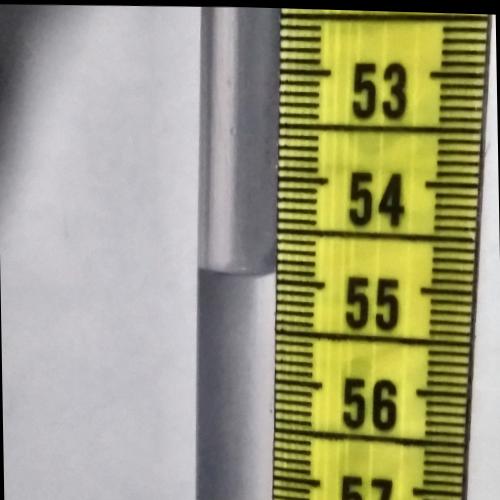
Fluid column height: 54.9 cm